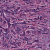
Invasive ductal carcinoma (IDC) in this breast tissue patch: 1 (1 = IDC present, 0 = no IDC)